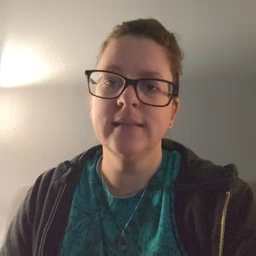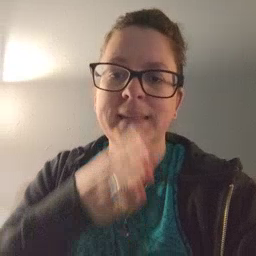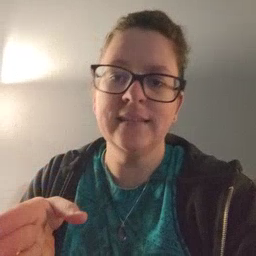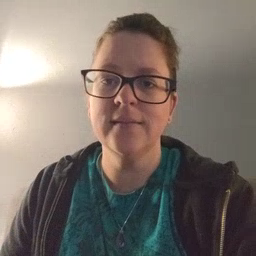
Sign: beside